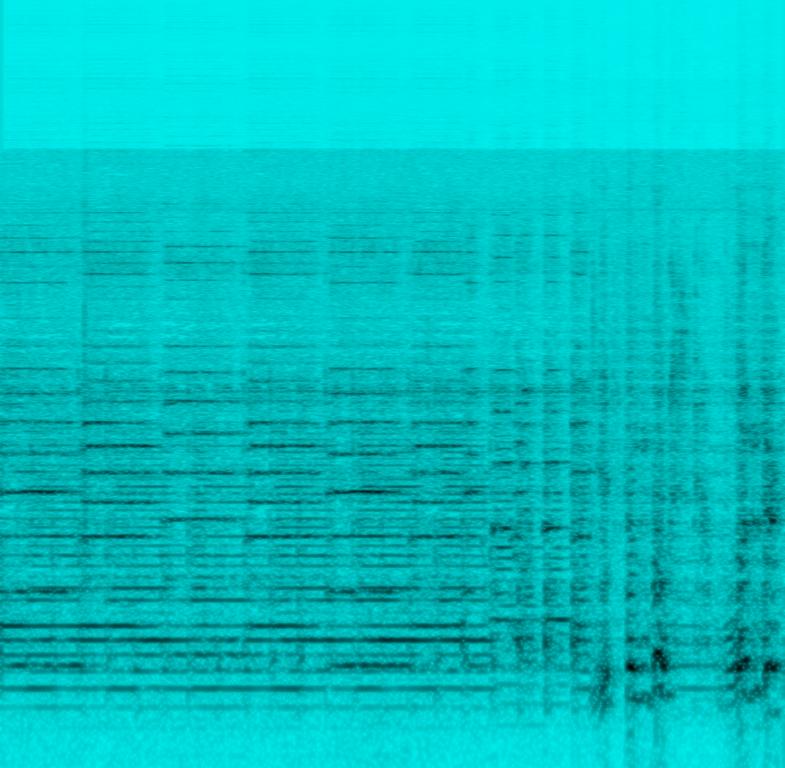
A male deep voice is singing along to an accordion sound and a choir providing backing vocals. This song sounds cheerful. This is an amateur recording and of poor audio-quality. This song may be playing at a celebration.